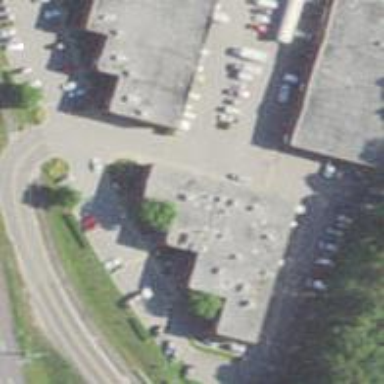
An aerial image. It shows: Post office.